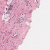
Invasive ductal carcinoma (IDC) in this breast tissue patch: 0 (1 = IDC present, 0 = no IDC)